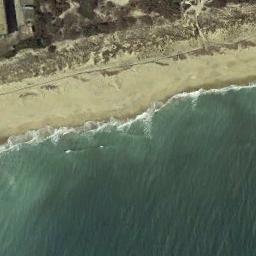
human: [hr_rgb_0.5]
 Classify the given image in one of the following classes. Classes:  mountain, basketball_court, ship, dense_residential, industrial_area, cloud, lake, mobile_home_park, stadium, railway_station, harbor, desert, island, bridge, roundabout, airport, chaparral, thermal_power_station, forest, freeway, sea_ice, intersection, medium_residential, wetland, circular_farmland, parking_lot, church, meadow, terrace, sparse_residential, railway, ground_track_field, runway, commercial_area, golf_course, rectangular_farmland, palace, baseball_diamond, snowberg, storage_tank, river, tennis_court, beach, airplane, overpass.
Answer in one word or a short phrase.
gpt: beach